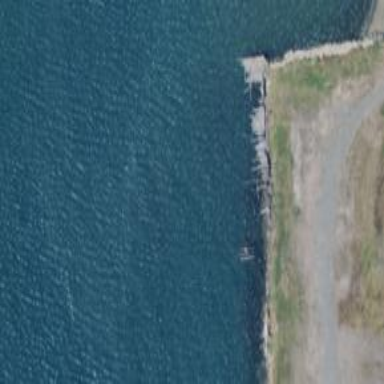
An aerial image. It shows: Ruined pier structure.